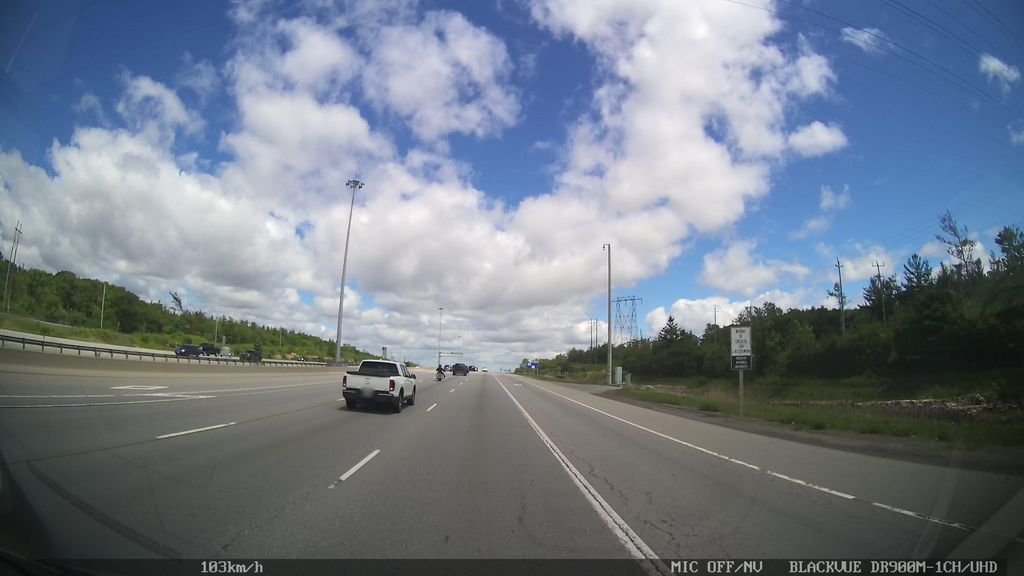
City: ottawa-gatineau